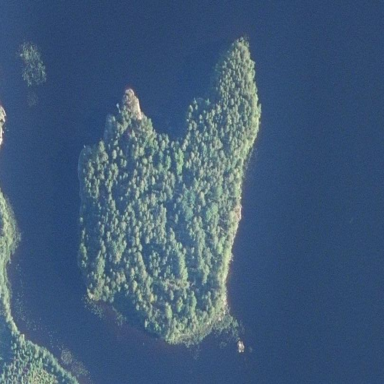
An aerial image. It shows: Islet.